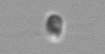
Label: nanoplankton_mix